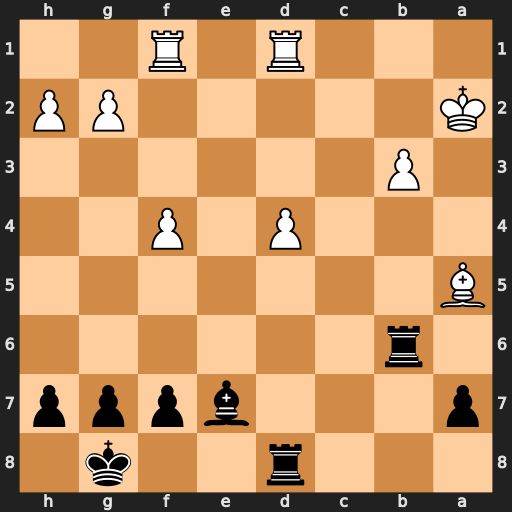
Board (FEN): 3r2k1/p3bppp/1r6/B7/3P1P2/1P6/K5PP/3R1R2
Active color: b
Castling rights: -
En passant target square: -
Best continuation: Ra6 Kb2 Rxa5